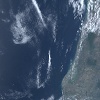
Label: water